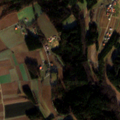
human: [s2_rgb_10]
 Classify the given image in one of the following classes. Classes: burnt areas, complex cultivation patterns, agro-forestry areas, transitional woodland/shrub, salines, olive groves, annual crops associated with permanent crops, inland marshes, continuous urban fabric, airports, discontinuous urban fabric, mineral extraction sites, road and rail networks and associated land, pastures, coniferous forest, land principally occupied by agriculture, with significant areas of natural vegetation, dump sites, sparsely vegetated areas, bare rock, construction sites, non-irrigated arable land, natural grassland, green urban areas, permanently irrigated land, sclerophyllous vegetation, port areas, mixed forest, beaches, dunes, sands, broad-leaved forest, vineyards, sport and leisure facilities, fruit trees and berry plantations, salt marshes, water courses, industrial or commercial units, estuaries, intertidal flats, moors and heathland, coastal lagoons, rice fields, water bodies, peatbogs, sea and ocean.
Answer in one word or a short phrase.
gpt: discontinuous urban fabric, non-irrigated arable land, complex cultivation patterns, land principally occupied by agriculture, with significant areas of natural vegetation, mixed forest